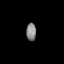
Tissue: prostate
Cell type: Epithelial cells
Senescence score: 0.7568
Nuclear area (px): 167
Mean DAPI intensity: 137.419